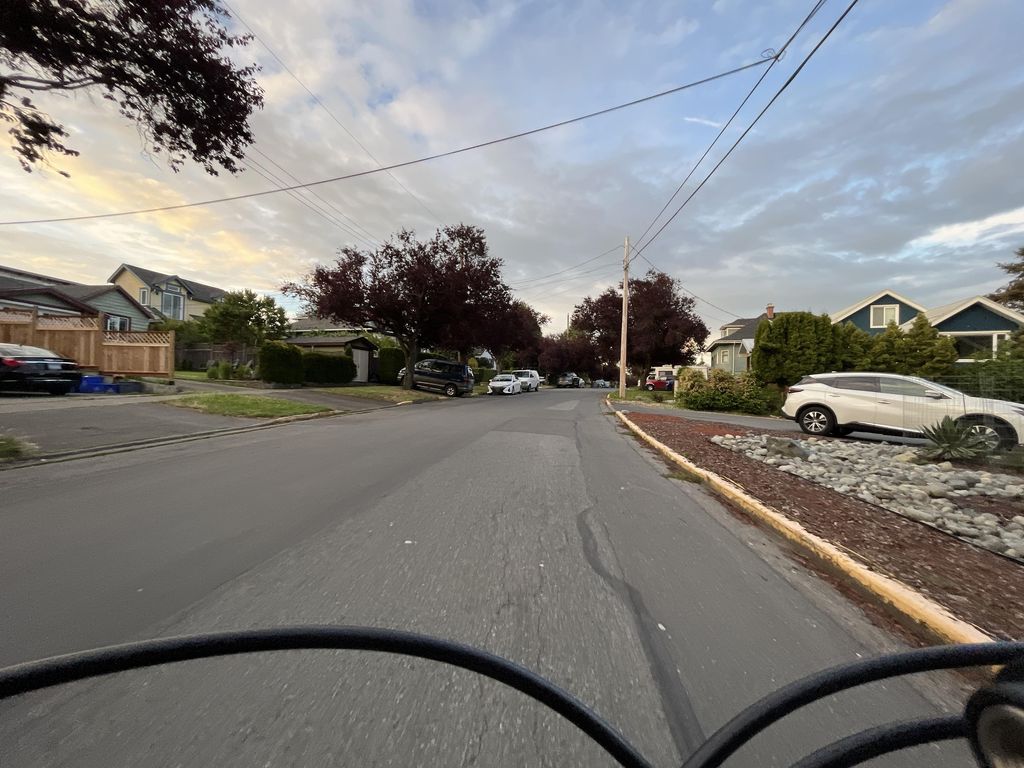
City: victoria